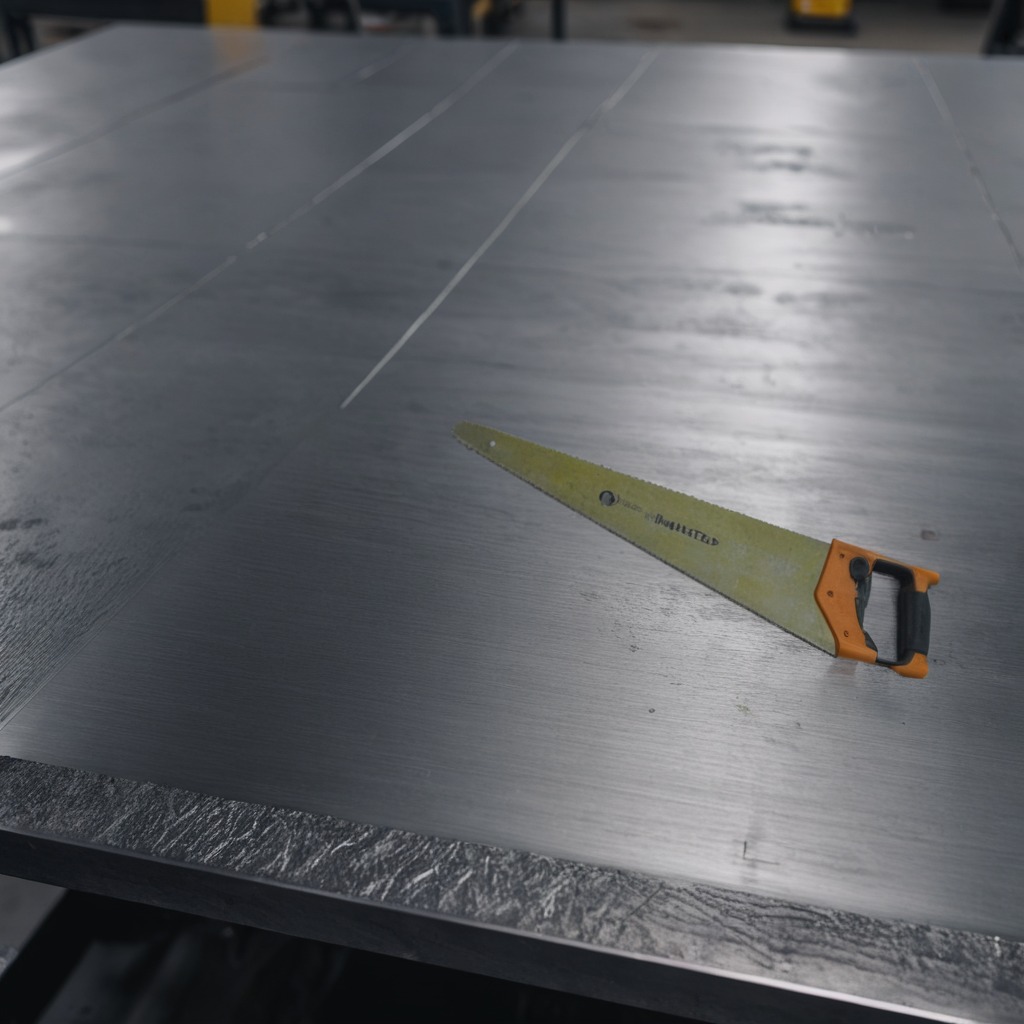
A handheld metal saw lies on a cold steel table in a mining workshop.